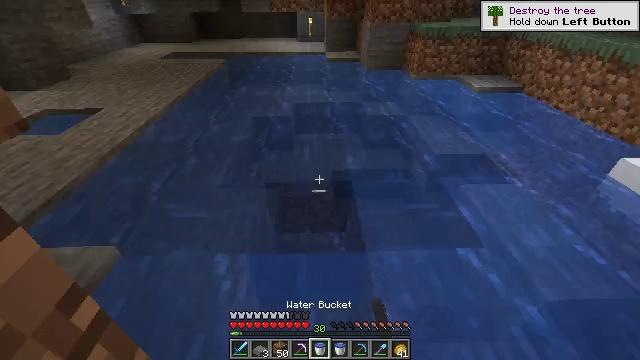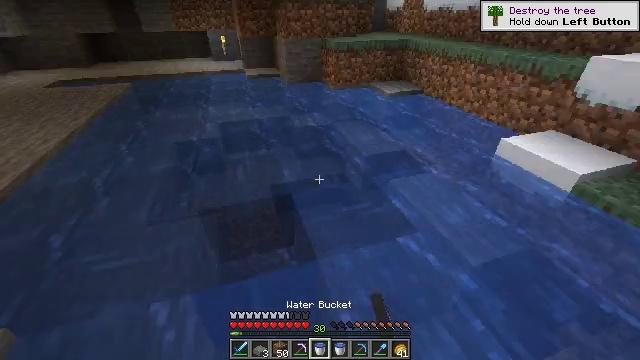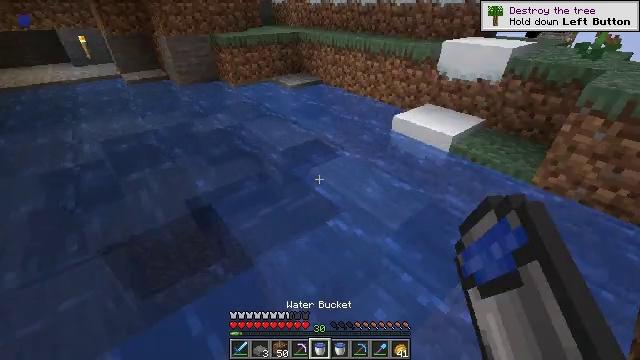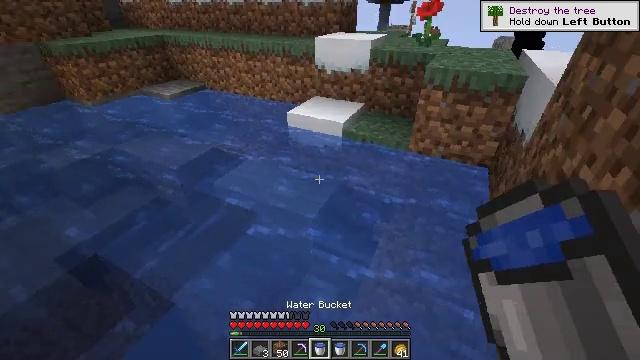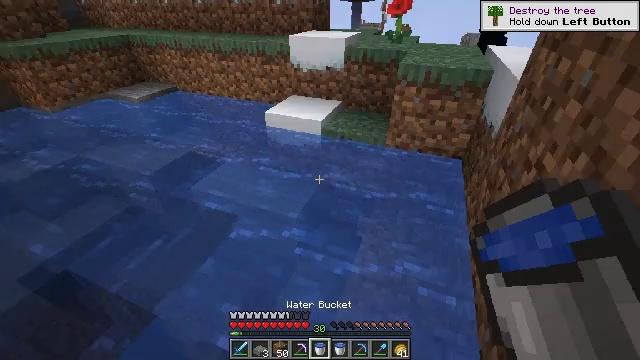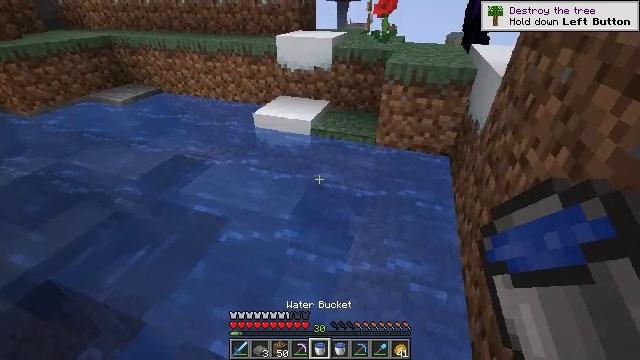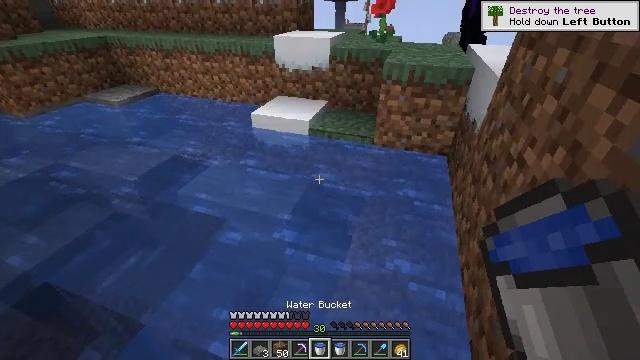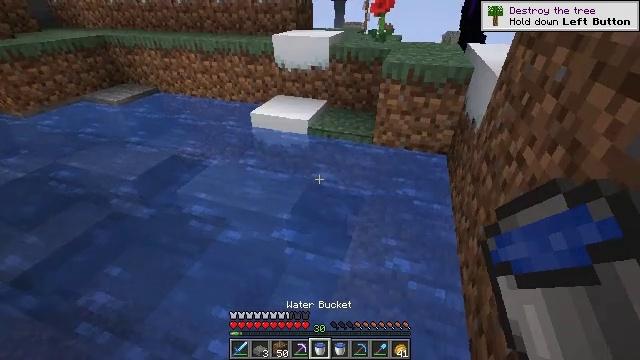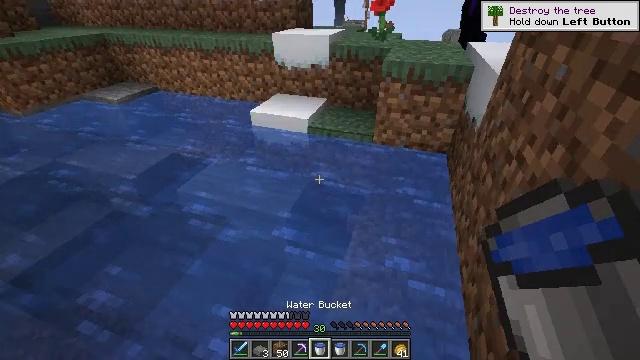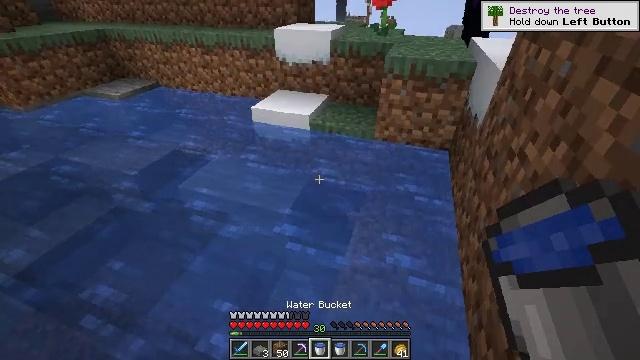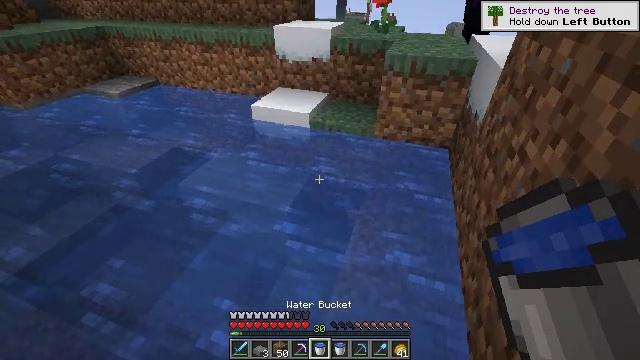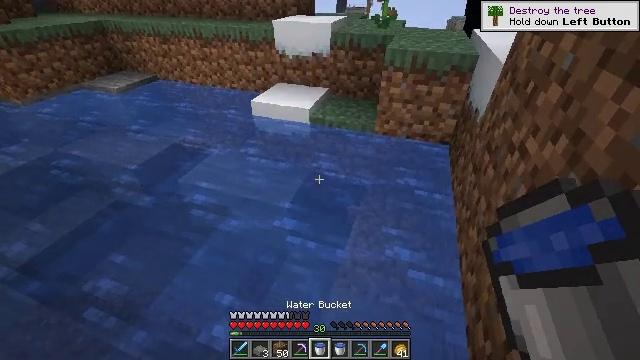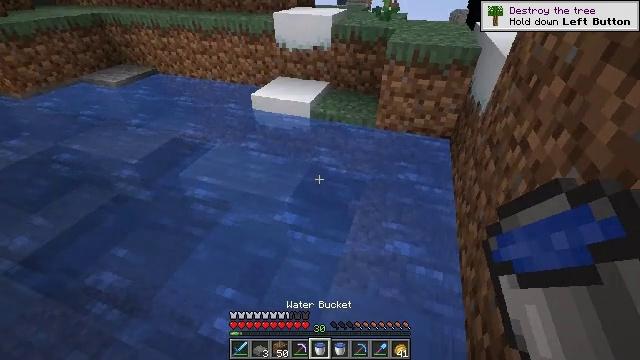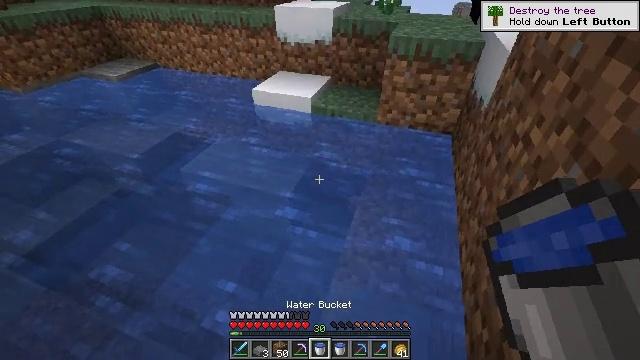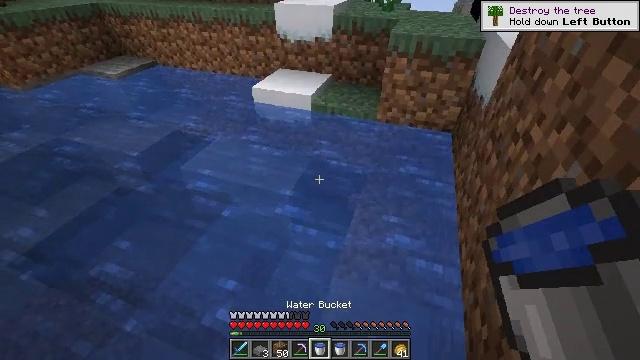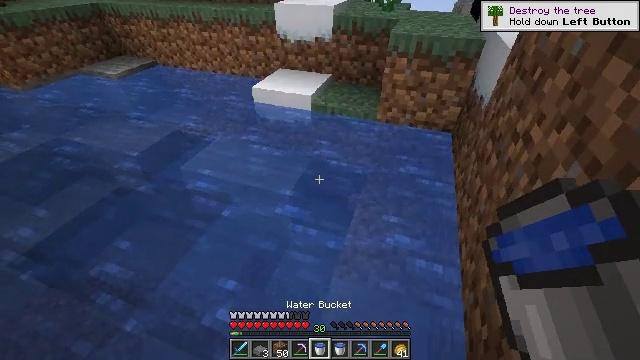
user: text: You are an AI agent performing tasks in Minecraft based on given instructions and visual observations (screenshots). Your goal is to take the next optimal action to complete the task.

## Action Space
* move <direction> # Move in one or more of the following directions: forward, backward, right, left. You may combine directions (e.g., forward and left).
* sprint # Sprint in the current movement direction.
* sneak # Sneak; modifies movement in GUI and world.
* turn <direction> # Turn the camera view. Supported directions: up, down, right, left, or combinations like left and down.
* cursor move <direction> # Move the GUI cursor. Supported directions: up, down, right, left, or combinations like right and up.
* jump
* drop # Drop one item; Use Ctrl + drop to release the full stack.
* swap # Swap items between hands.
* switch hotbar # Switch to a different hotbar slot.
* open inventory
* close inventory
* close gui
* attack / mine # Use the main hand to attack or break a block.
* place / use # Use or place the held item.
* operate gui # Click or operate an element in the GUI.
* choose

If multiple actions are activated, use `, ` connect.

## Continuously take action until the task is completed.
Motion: motion action
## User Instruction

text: Break the ice to collect it.
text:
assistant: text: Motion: turn right and up
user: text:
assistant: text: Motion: turn right and down
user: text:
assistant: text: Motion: turn right
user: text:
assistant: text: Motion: turn right
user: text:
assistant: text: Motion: turn right
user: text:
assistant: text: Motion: no_op
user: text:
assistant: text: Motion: no_op
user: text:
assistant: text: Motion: no_op
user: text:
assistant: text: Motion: no_op
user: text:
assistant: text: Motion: no_op
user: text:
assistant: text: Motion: no_op
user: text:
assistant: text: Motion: turn down
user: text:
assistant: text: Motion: turn down
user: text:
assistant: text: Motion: no_op
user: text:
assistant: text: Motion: no_op
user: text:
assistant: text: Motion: move forward, jump
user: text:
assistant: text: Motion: move forward, jump
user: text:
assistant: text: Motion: move forward, jump
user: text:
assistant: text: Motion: move forward, turn right and up, jump
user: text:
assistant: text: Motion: move forward, turn right and up, jump
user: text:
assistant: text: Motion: move forward, turn right and up, jump
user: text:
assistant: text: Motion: move forward, turn right and up, jump
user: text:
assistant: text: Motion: move forward, turn right and up, jump
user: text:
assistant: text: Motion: move forward, jump
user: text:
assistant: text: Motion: move forward, turn up, jump
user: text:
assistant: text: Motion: move forward, turn left and up, jump
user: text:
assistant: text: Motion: move forward, turn left and up, jump
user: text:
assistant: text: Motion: move forward, turn left, jump
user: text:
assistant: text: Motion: move forward, turn left and up, jump
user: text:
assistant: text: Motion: move forward, turn left and up, jump